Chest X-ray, AP view. Patient: 52 years old, sex M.
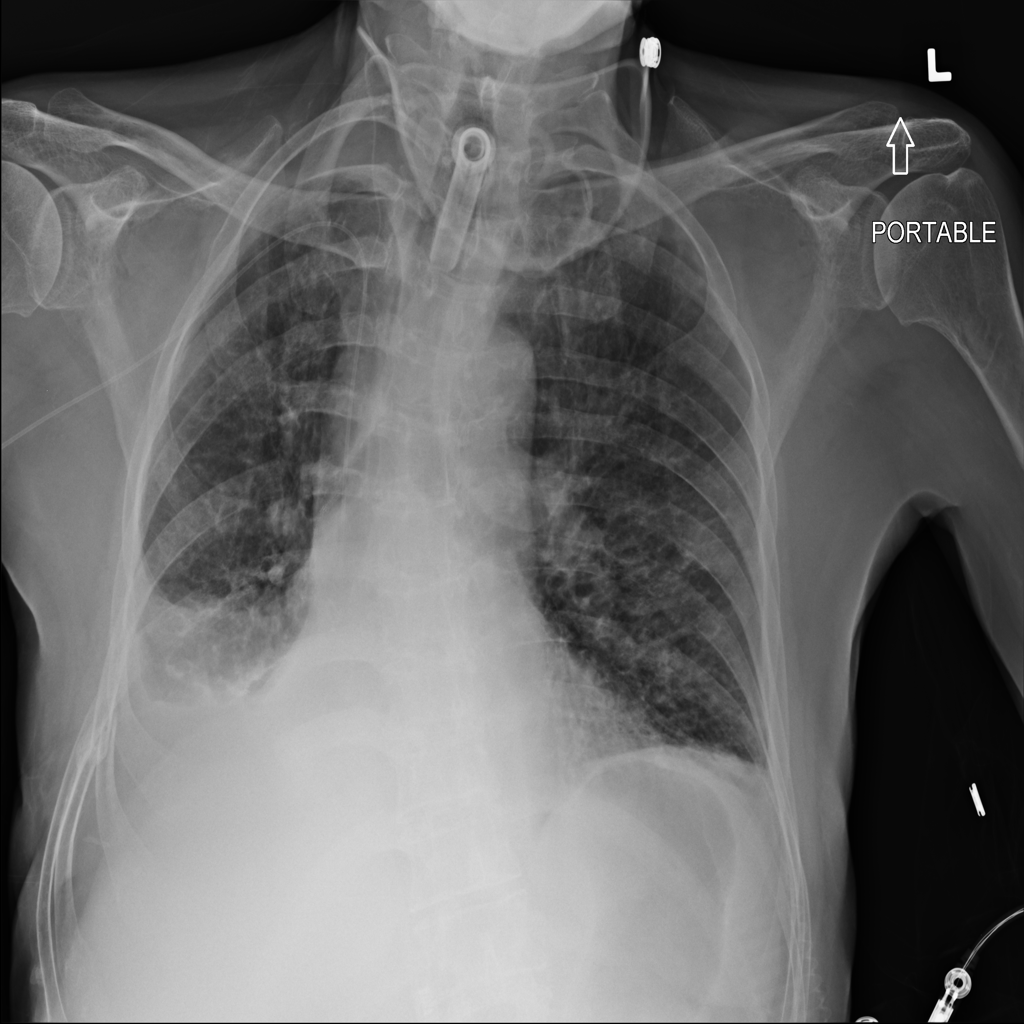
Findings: Pleural_Thickening